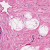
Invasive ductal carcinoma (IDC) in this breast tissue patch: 0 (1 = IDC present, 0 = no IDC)